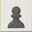
Piece: bP